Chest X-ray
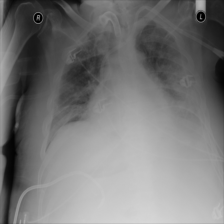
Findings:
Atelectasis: negative
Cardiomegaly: negative
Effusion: negative
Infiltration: negative
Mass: negative
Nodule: negative
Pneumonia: negative
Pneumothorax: negative
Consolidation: negative
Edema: negative
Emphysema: negative
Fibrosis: negative
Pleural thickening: negative
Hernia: negative